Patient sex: M
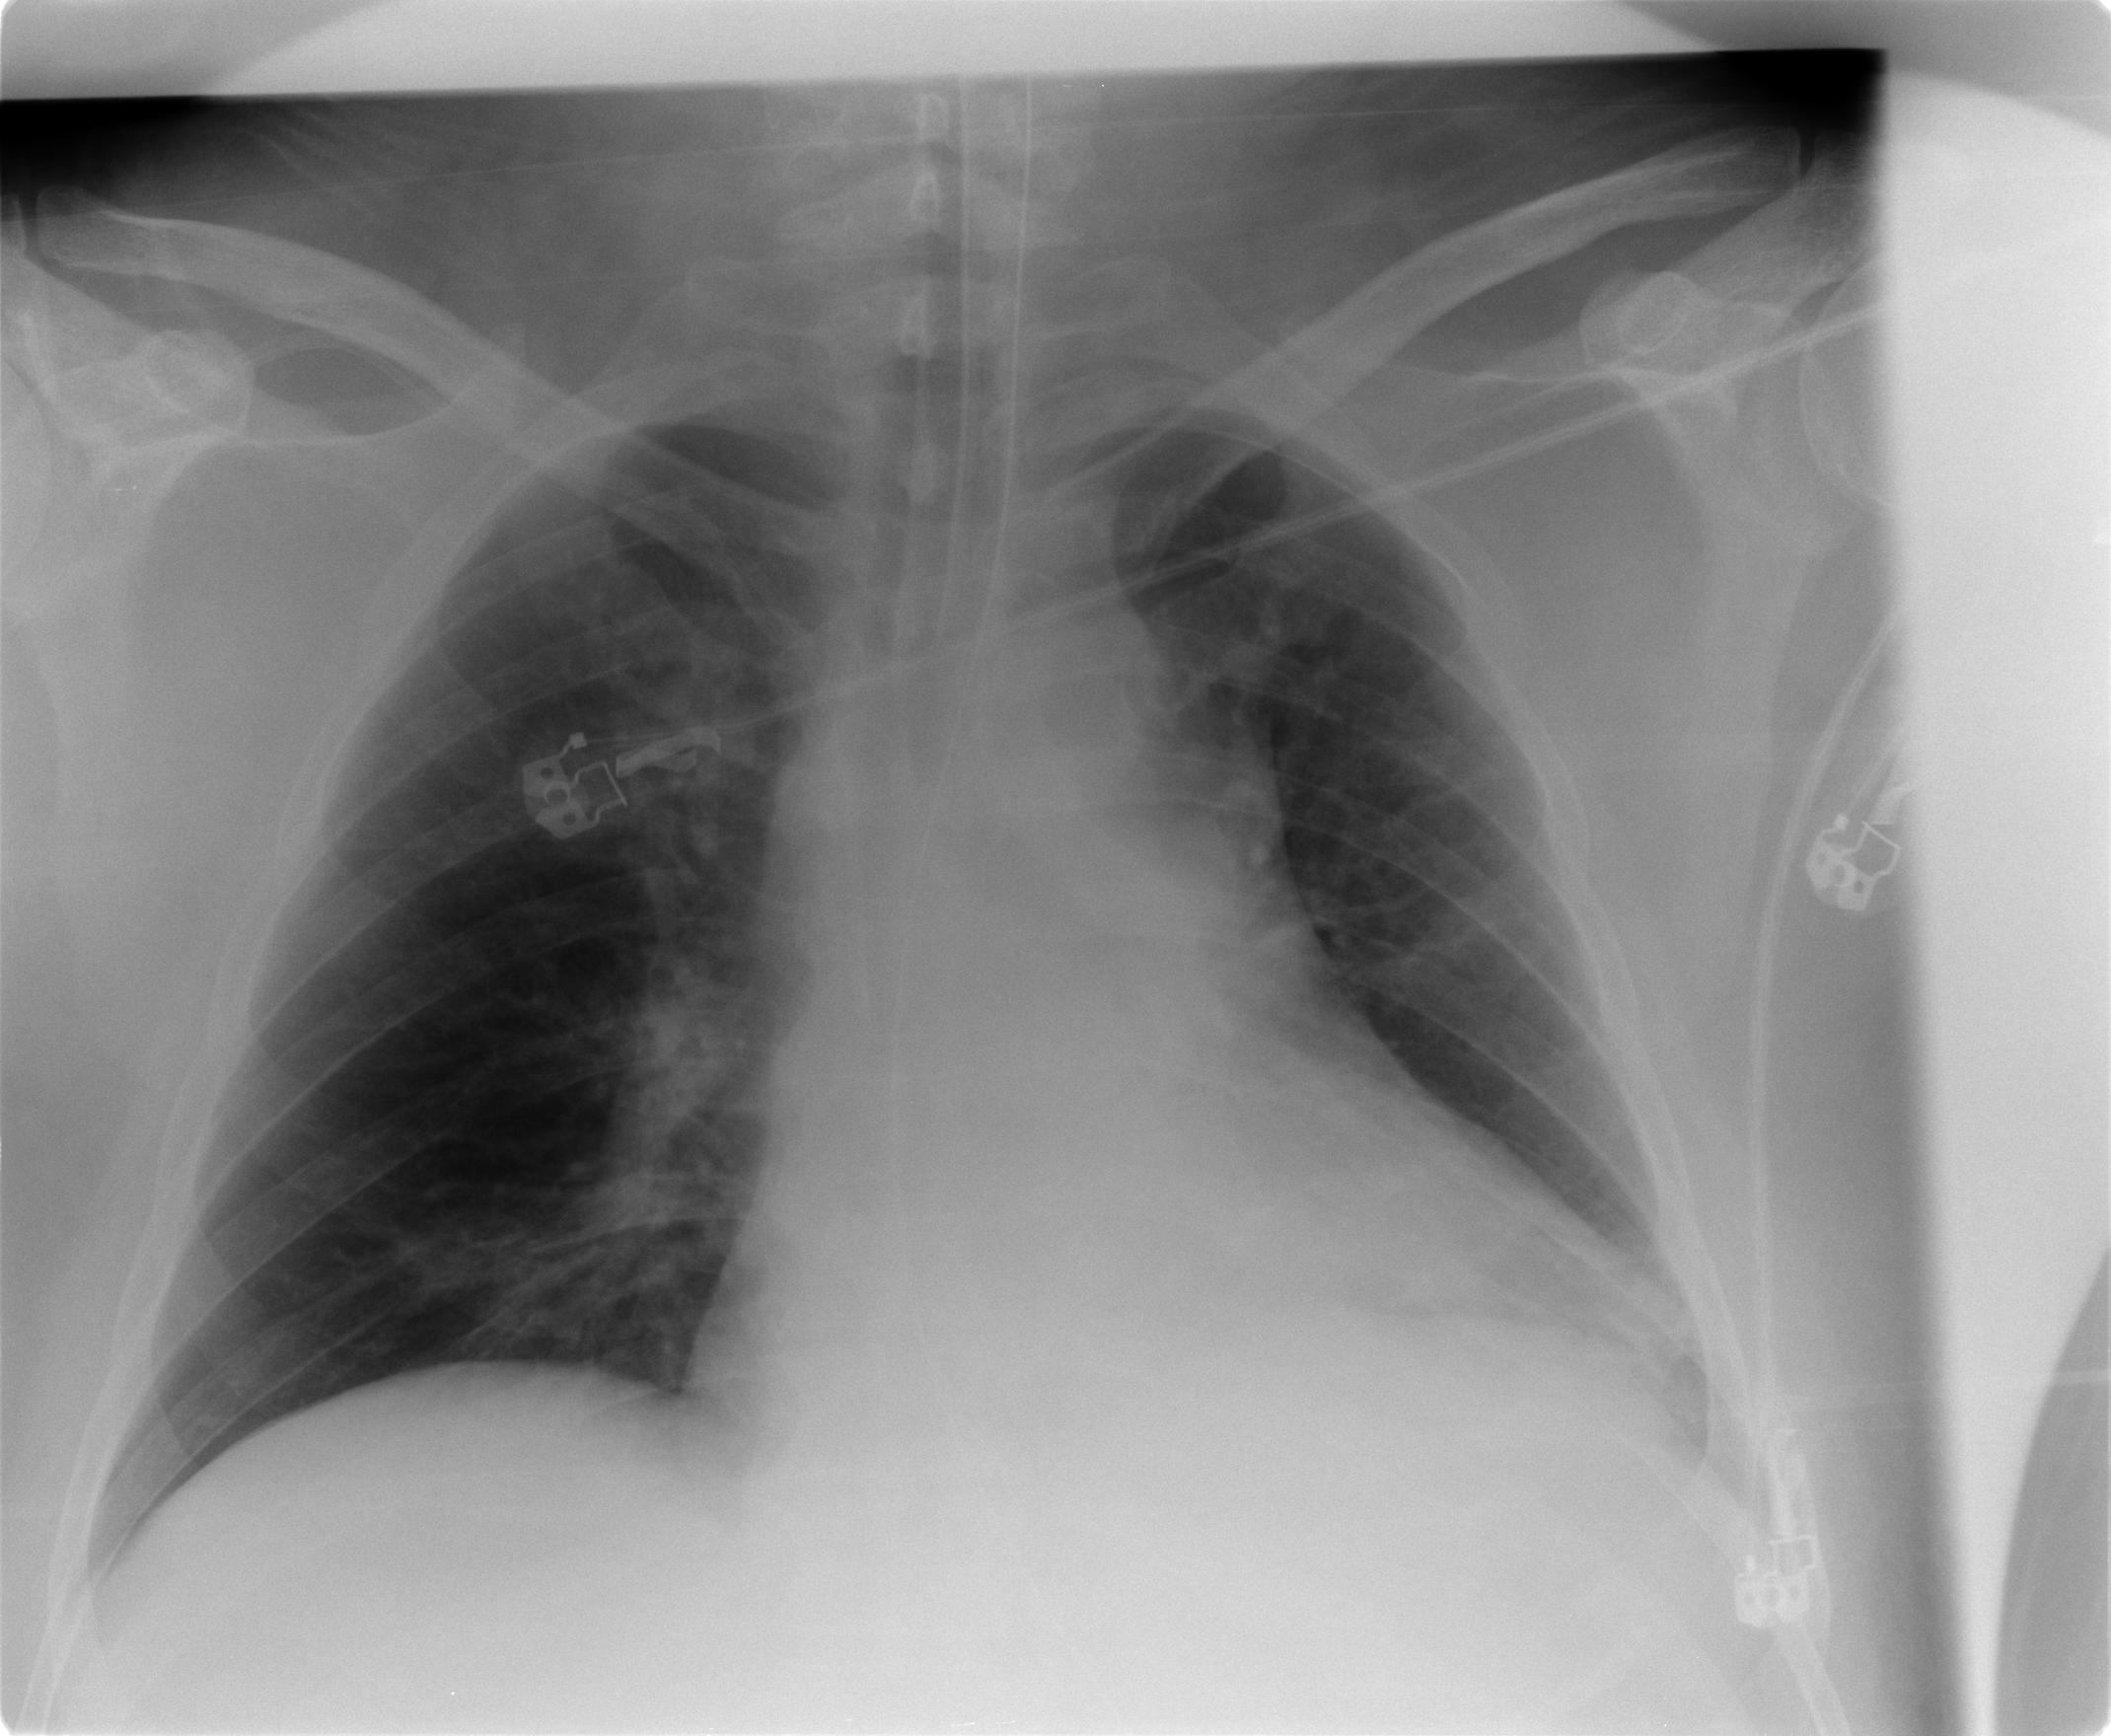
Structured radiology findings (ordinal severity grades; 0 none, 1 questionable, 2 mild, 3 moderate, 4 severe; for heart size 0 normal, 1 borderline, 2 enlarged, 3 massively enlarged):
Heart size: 2
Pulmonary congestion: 2
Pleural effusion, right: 0
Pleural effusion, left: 2
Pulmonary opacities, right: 1
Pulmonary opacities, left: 2
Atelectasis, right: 2
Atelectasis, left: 2